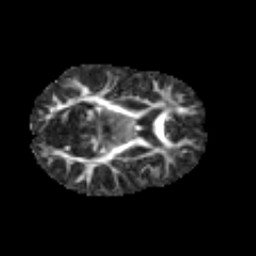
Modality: FA
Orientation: axial
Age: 6
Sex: male
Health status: healthy